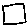
Label: square